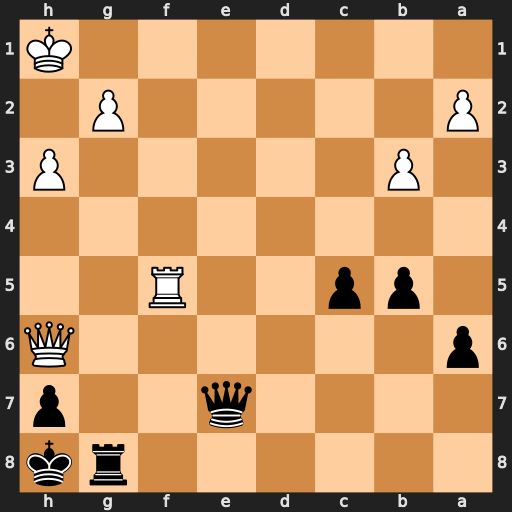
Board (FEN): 6rk/4q2p/p6Q/1pp2R2/8/1P5P/P5P1/7K
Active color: b
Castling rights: -
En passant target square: -
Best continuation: Qe1+ Kh2 Qg3+ Kg1 Qxg2#